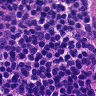
Metastatic tissue present: no